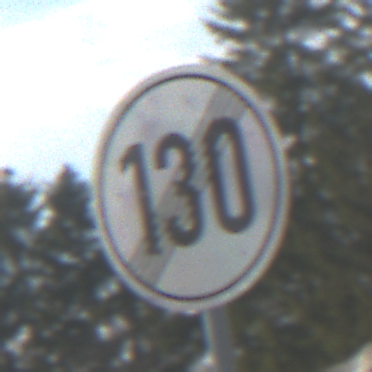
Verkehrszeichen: EndeGeschwindigkeit130
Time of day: Midday
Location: Outdoor (Suburban)
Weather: PartlyCloudy
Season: NotSpecified
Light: Natural